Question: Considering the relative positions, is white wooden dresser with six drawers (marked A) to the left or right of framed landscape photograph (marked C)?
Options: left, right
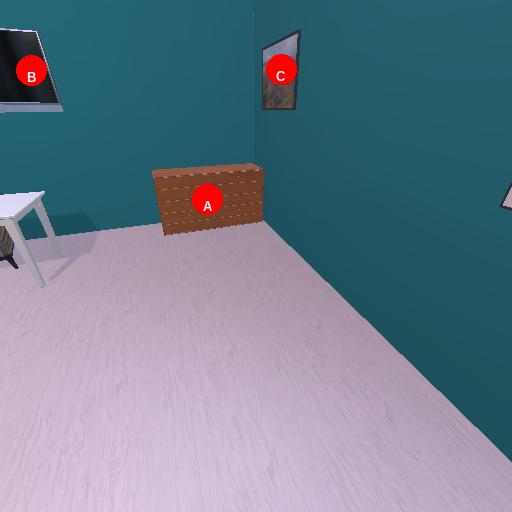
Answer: left